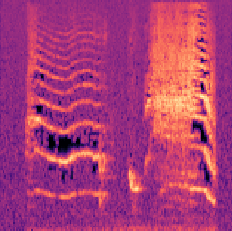
Sound class: Baby cry